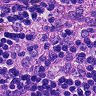
Metastatic tissue present: no